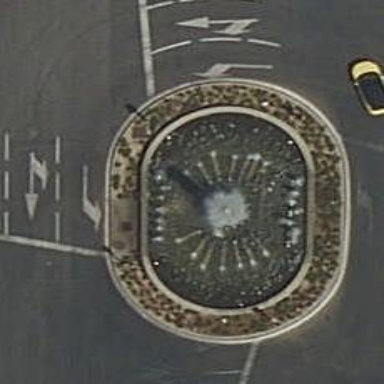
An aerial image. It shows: Fountain.